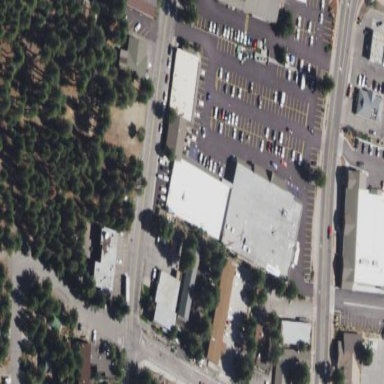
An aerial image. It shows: Retail building.